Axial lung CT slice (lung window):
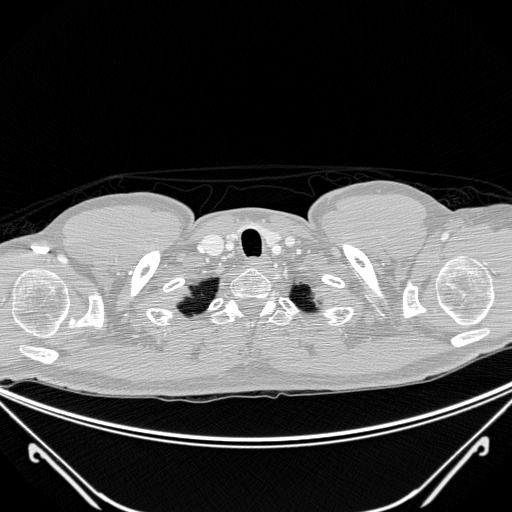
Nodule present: no